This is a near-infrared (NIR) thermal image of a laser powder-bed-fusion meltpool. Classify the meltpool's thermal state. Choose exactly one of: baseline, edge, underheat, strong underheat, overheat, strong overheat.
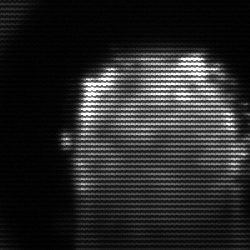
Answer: baseline